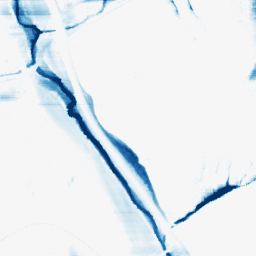
Category: morphological
Decomposition family: morphological_rect
Decomposition parameters: operation: closing
width: 50
height: 3
Upsampling method: regularized
Upsampling parameters: scale: 2
lambda_reg: 0.01
Upsampling scale: 2